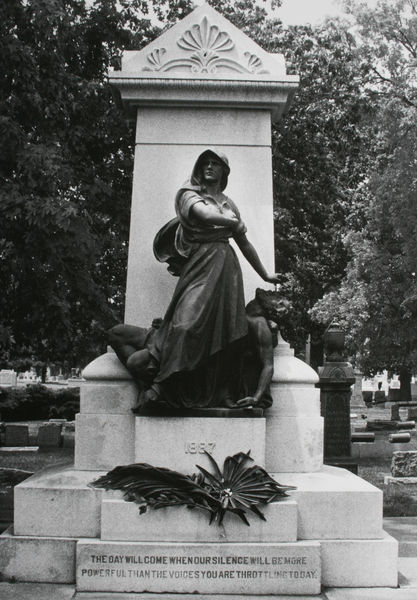
Titel: The Haymarket Monument
Künstler: Albert Weinert
Standort: Forest Park (Illionois)
Institution: Forest Home Cemetery
Schlagwörter: baum, mann, weiß, bäume, stadt, blume, brust, frau, geste, kleid, marmor, schwarz, säule, park, parkanlage, arm, falten, mensch, sockel, stehen, stein, tod, tot, bild, zweige, figur, gewand, mantel, pose, stehend, engel, skulptur, statue, liegen, italien, platz, soldaten, dekoration, jugendstil, inschrift, aufrecht, floral, bronze, faltenwurf, plastik, jahreszahl, foto, fotografie, photographie, denkmal, schwarzweiß, waffen, buchstaben, soldat, friedhof, kranz, sieg, rom, photo, gestus, grab, leichnam, amazone, krieger, erinnerung, heroisch, grabmal, bronzeguss, kapuze, monument, latein, epitaph, gefallener, besiegt, gedenkstätte, stehle, kriegerdenkmal, gronze, walküre